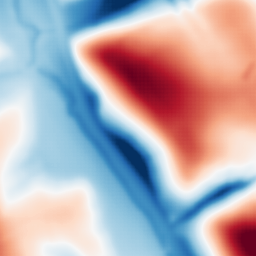
Category: multiscale
Decomposition family: dog
Decomposition parameters: sigma_low: 3
sigma_high: 50
Upsampling method: sinc_hamming
Upsampling parameters: scale: 8
kernel_size: 16
Upsampling scale: 8